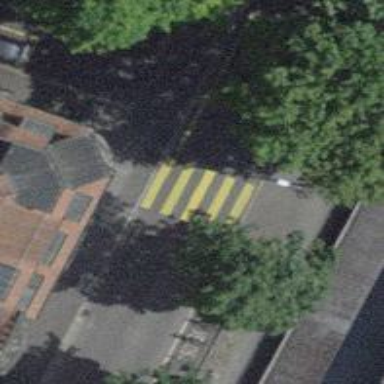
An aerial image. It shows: Kerb barrier.